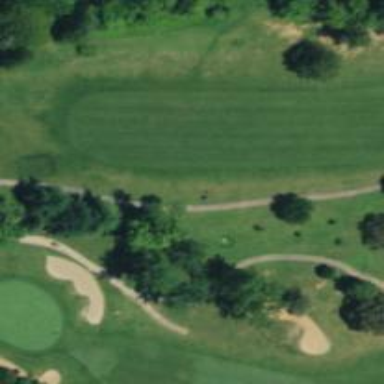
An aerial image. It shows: View of golf hole.